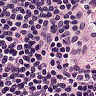
Metastatic tissue present: no